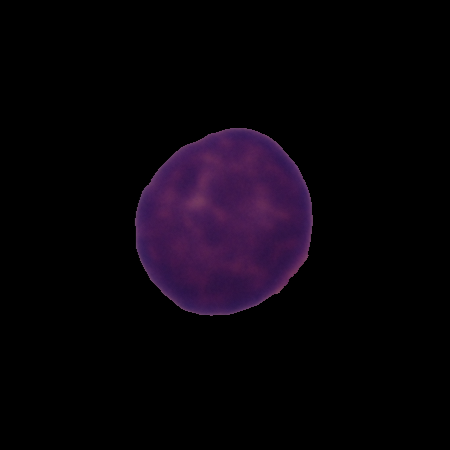
Label: healthy